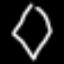
Label: diamond